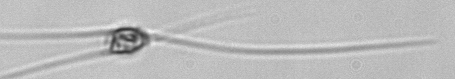
Label: Chaetoceros_danicus